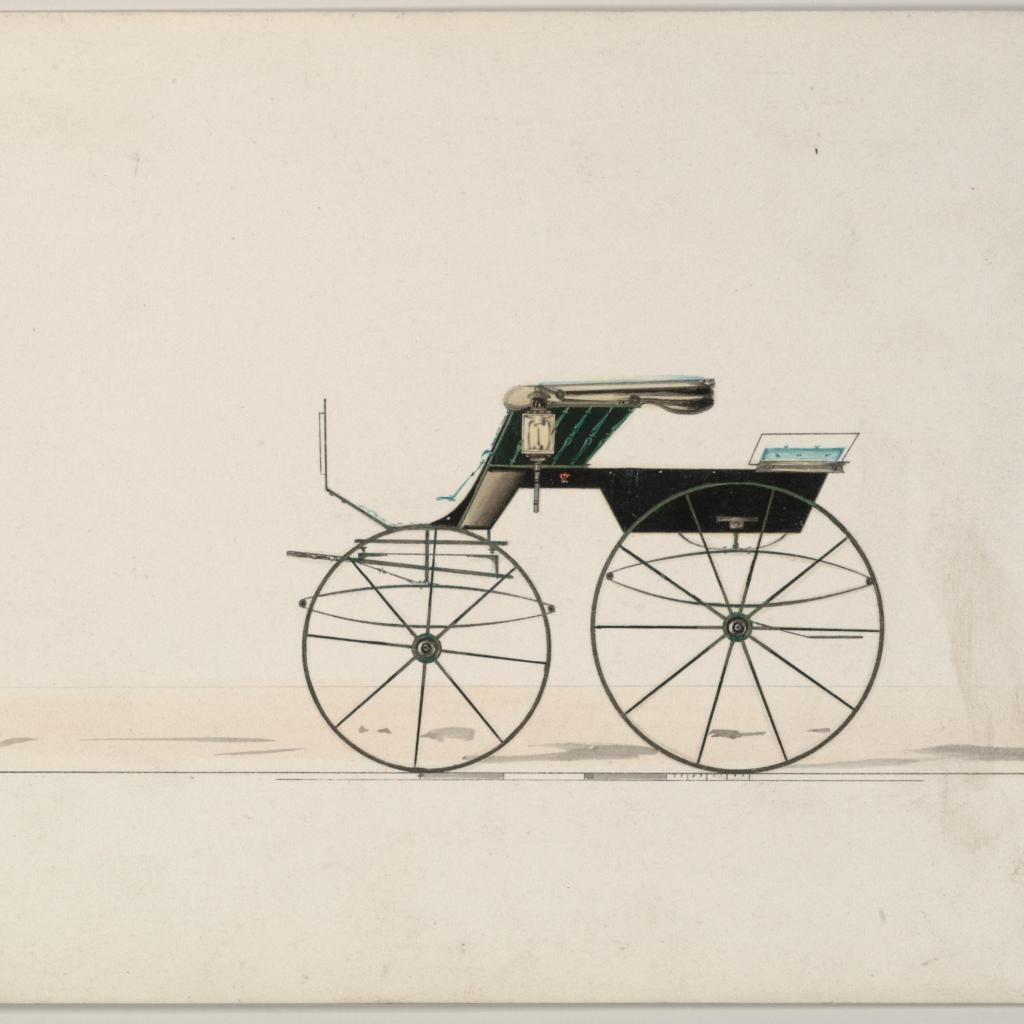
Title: Design for Phaeton (unnumbered)
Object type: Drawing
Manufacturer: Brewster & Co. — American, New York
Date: ca. 1870
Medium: Pen and black ink, watercolor and gouache with gum arabic
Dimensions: sheet: 6 x 8 1/4 in. (15.2 x 21 cm)
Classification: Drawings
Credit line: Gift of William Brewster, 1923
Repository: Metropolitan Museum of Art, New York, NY